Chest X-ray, AP view. Patient: 51 years old, sex F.
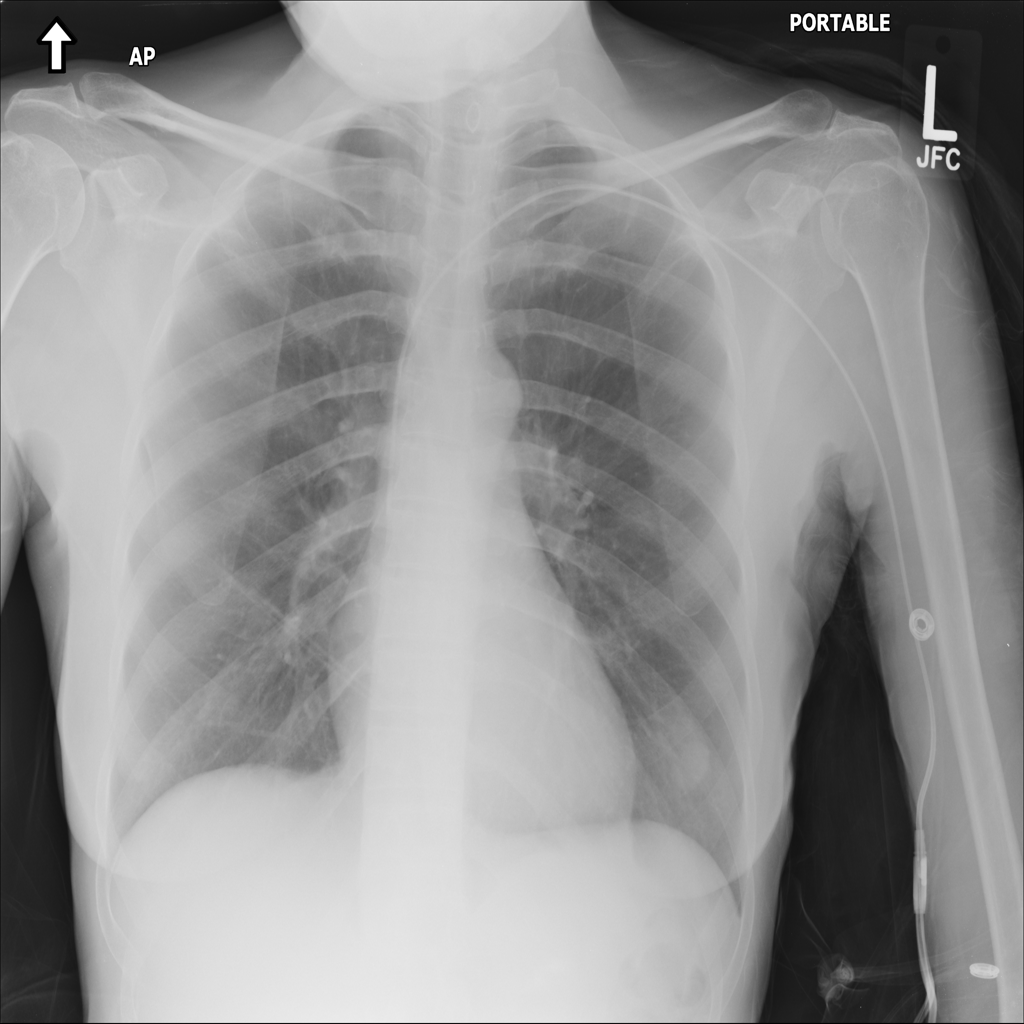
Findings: No Finding